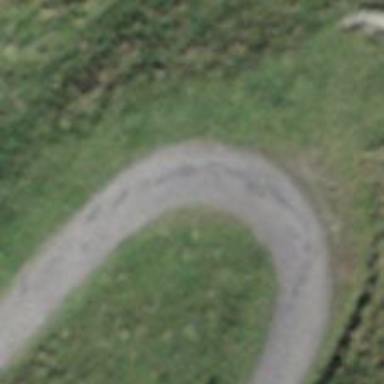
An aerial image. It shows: Track with grade 2 tracktype.